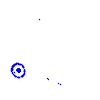
Particle: pion